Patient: sex M, age 52
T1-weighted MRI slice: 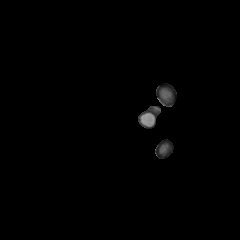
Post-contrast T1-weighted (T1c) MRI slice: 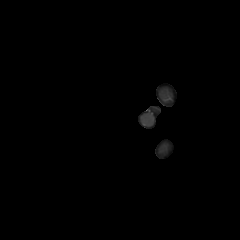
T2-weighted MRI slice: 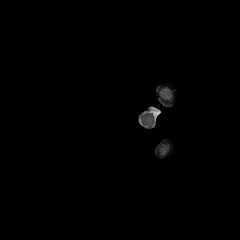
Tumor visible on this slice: no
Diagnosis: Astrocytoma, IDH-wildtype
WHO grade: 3